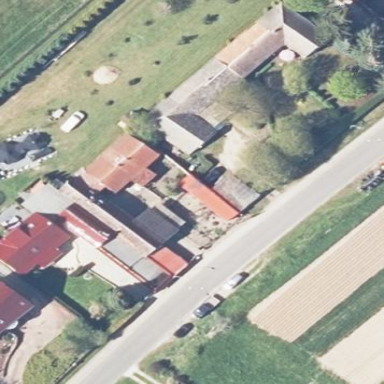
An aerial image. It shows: Kindergarten building.